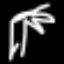
Label: palm tree